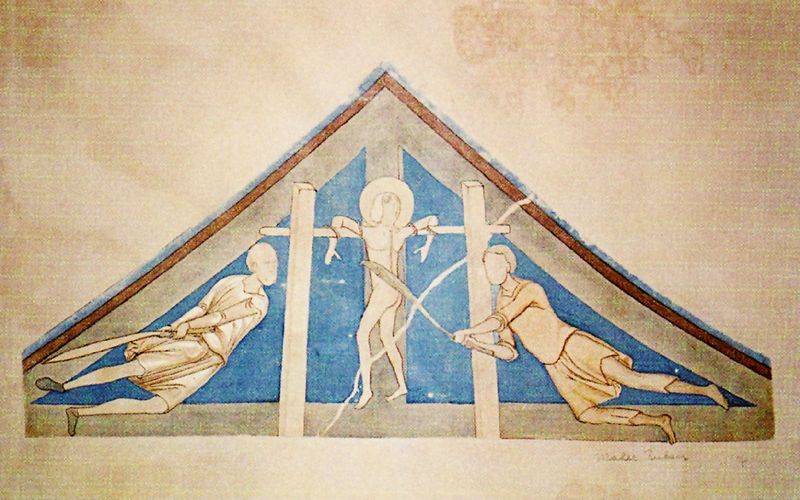
Titel: Der Romanische Kapitelsaal der Abtei Brauweiler
Standort: Brauweiler (EU - D - NRW)
Schlagwörter: blau, nackt, dreieck, braun, männer, zeichnung, dach, rot, bibel, gesicht, signatur, figur, drei, schrift, schuhe, giebel, figuren, kreuz, linie, druck, illustration, schwert, entwurf, zwickel, karton, römer, heiligenschein, nimbus, christus, jesus, kreuzigung, heiliger, fresko, jünger, vorlage, heilig, gekreuzigt, heiland, schlagen, petrus, fessel, ikonographie, männe, sebastian, gefesselt, judas, geisselung, simon, trinität, festgebunden, vom kreuz, simn